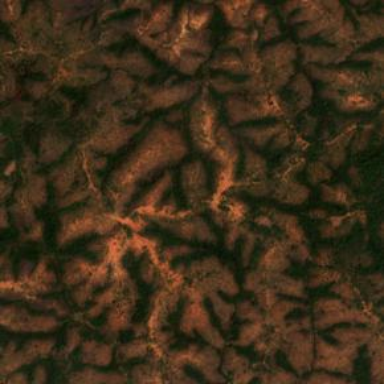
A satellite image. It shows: Forest area.